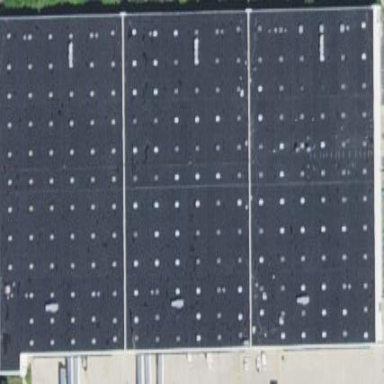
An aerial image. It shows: Warehouse building.